Chest X-ray:
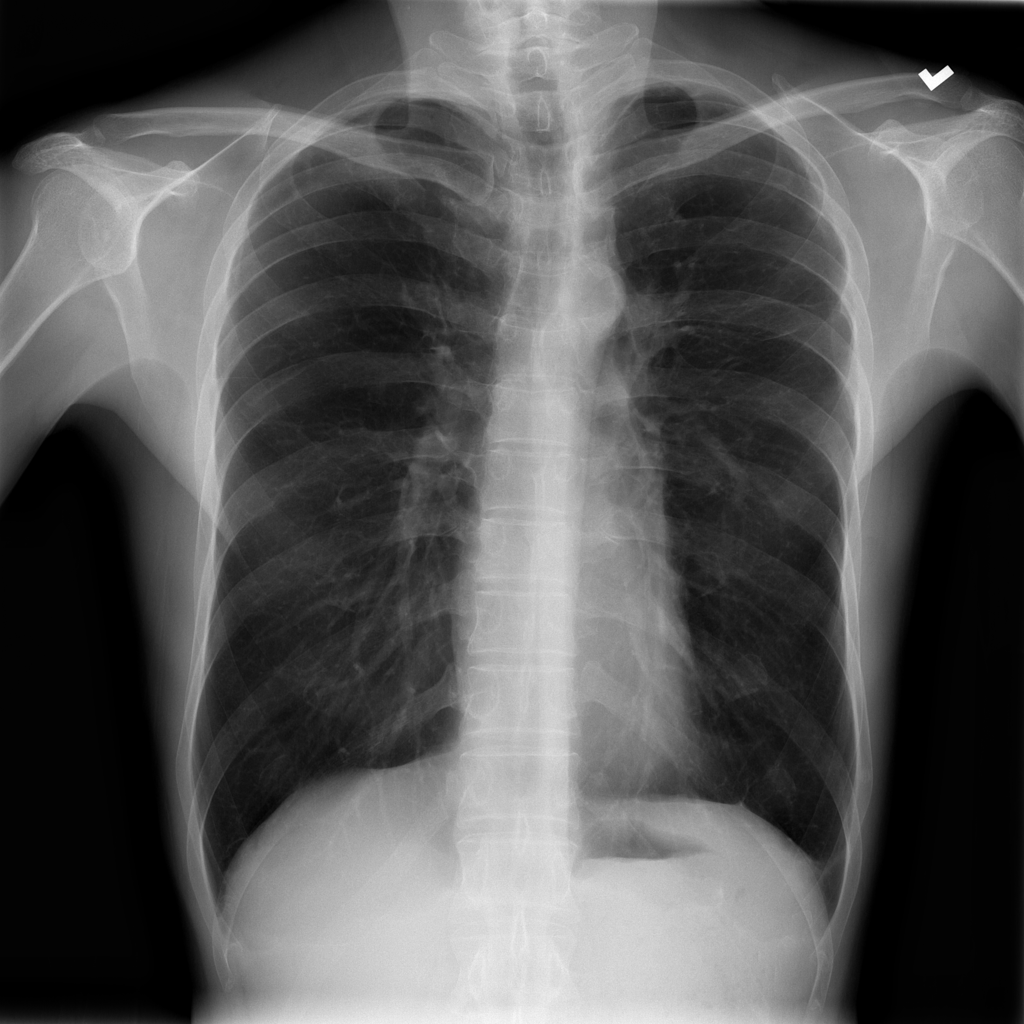
Findings: Fibrosis, Fracture
No abnormal finding: no